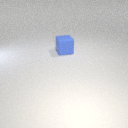
large blue rubber cube